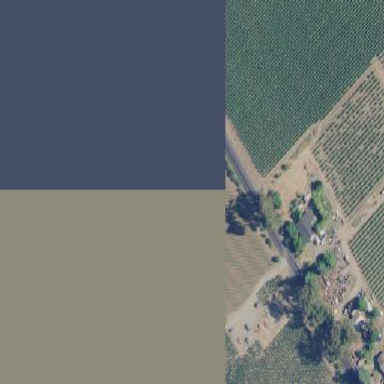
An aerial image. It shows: Vineyard with grape crops.